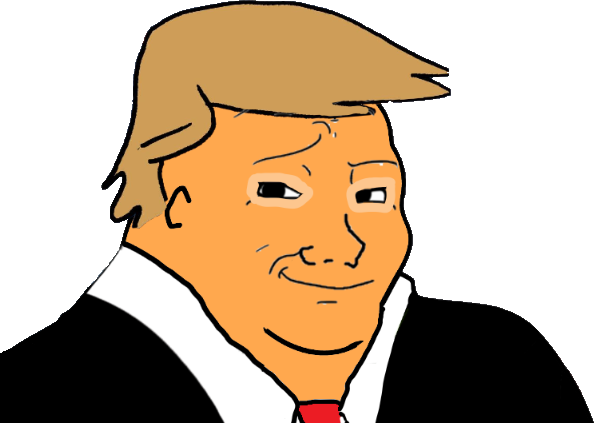
Label: 5_Blobjak